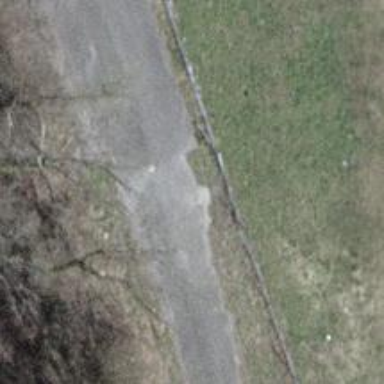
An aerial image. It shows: Track with compacted grade2 surface.